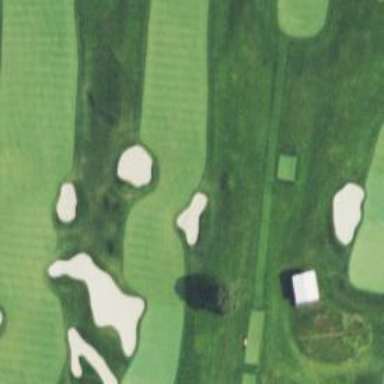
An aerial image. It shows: View of golf hole.